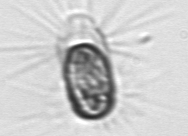
Label: Corethron_hystrix